Field crop: maize
Growth stage: 2
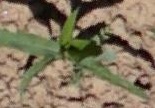
Species: maize